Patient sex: M
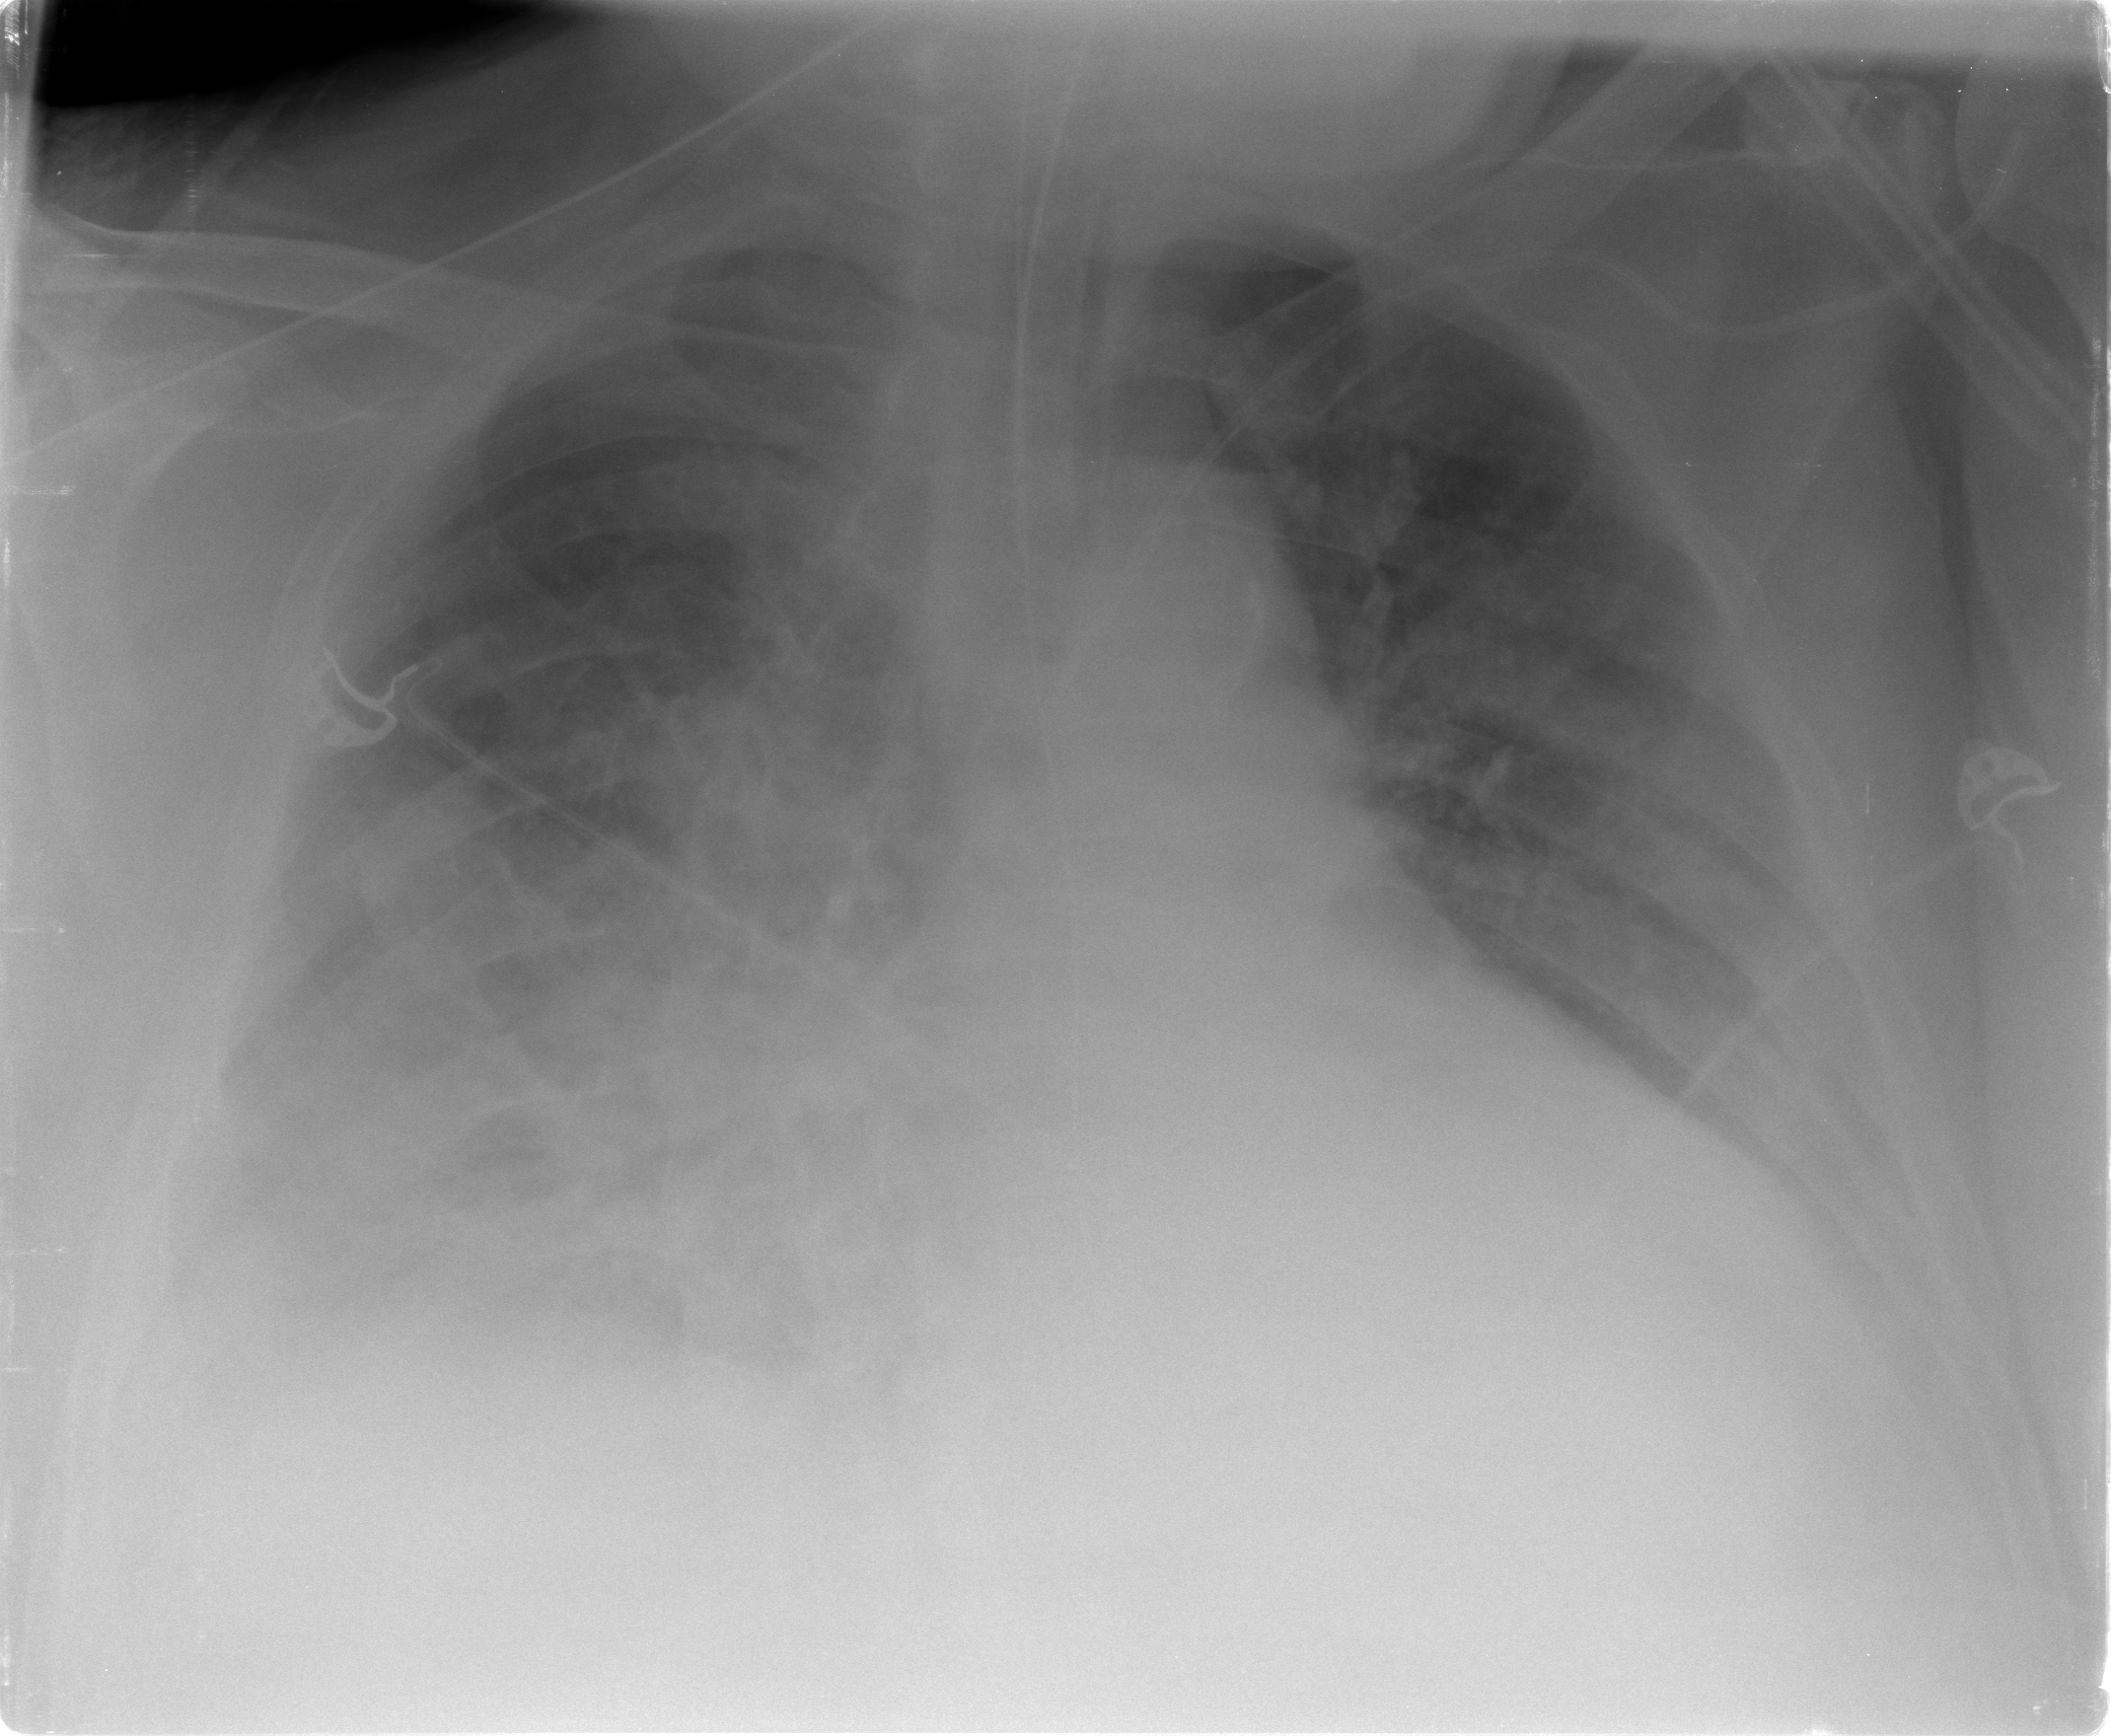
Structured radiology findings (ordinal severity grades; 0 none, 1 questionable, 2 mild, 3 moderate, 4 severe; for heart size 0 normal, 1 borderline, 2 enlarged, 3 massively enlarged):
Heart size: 2
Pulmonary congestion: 2
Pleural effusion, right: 2
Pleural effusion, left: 2
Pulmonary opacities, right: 2
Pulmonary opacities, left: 2
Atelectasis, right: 2
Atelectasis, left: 2